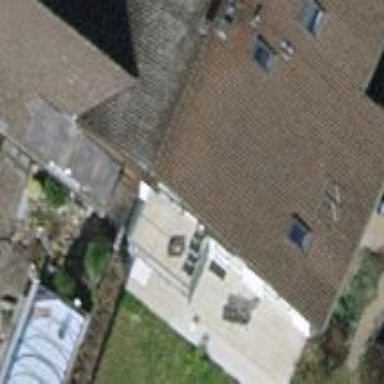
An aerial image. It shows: Terrace building.